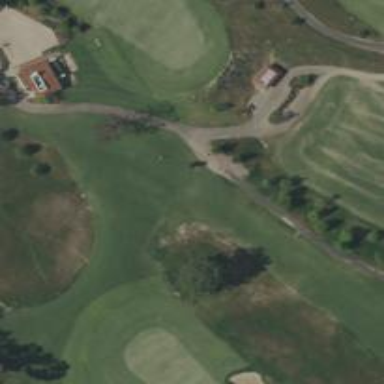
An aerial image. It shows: Path for golf carts.